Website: ulta-beauty
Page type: billing-address
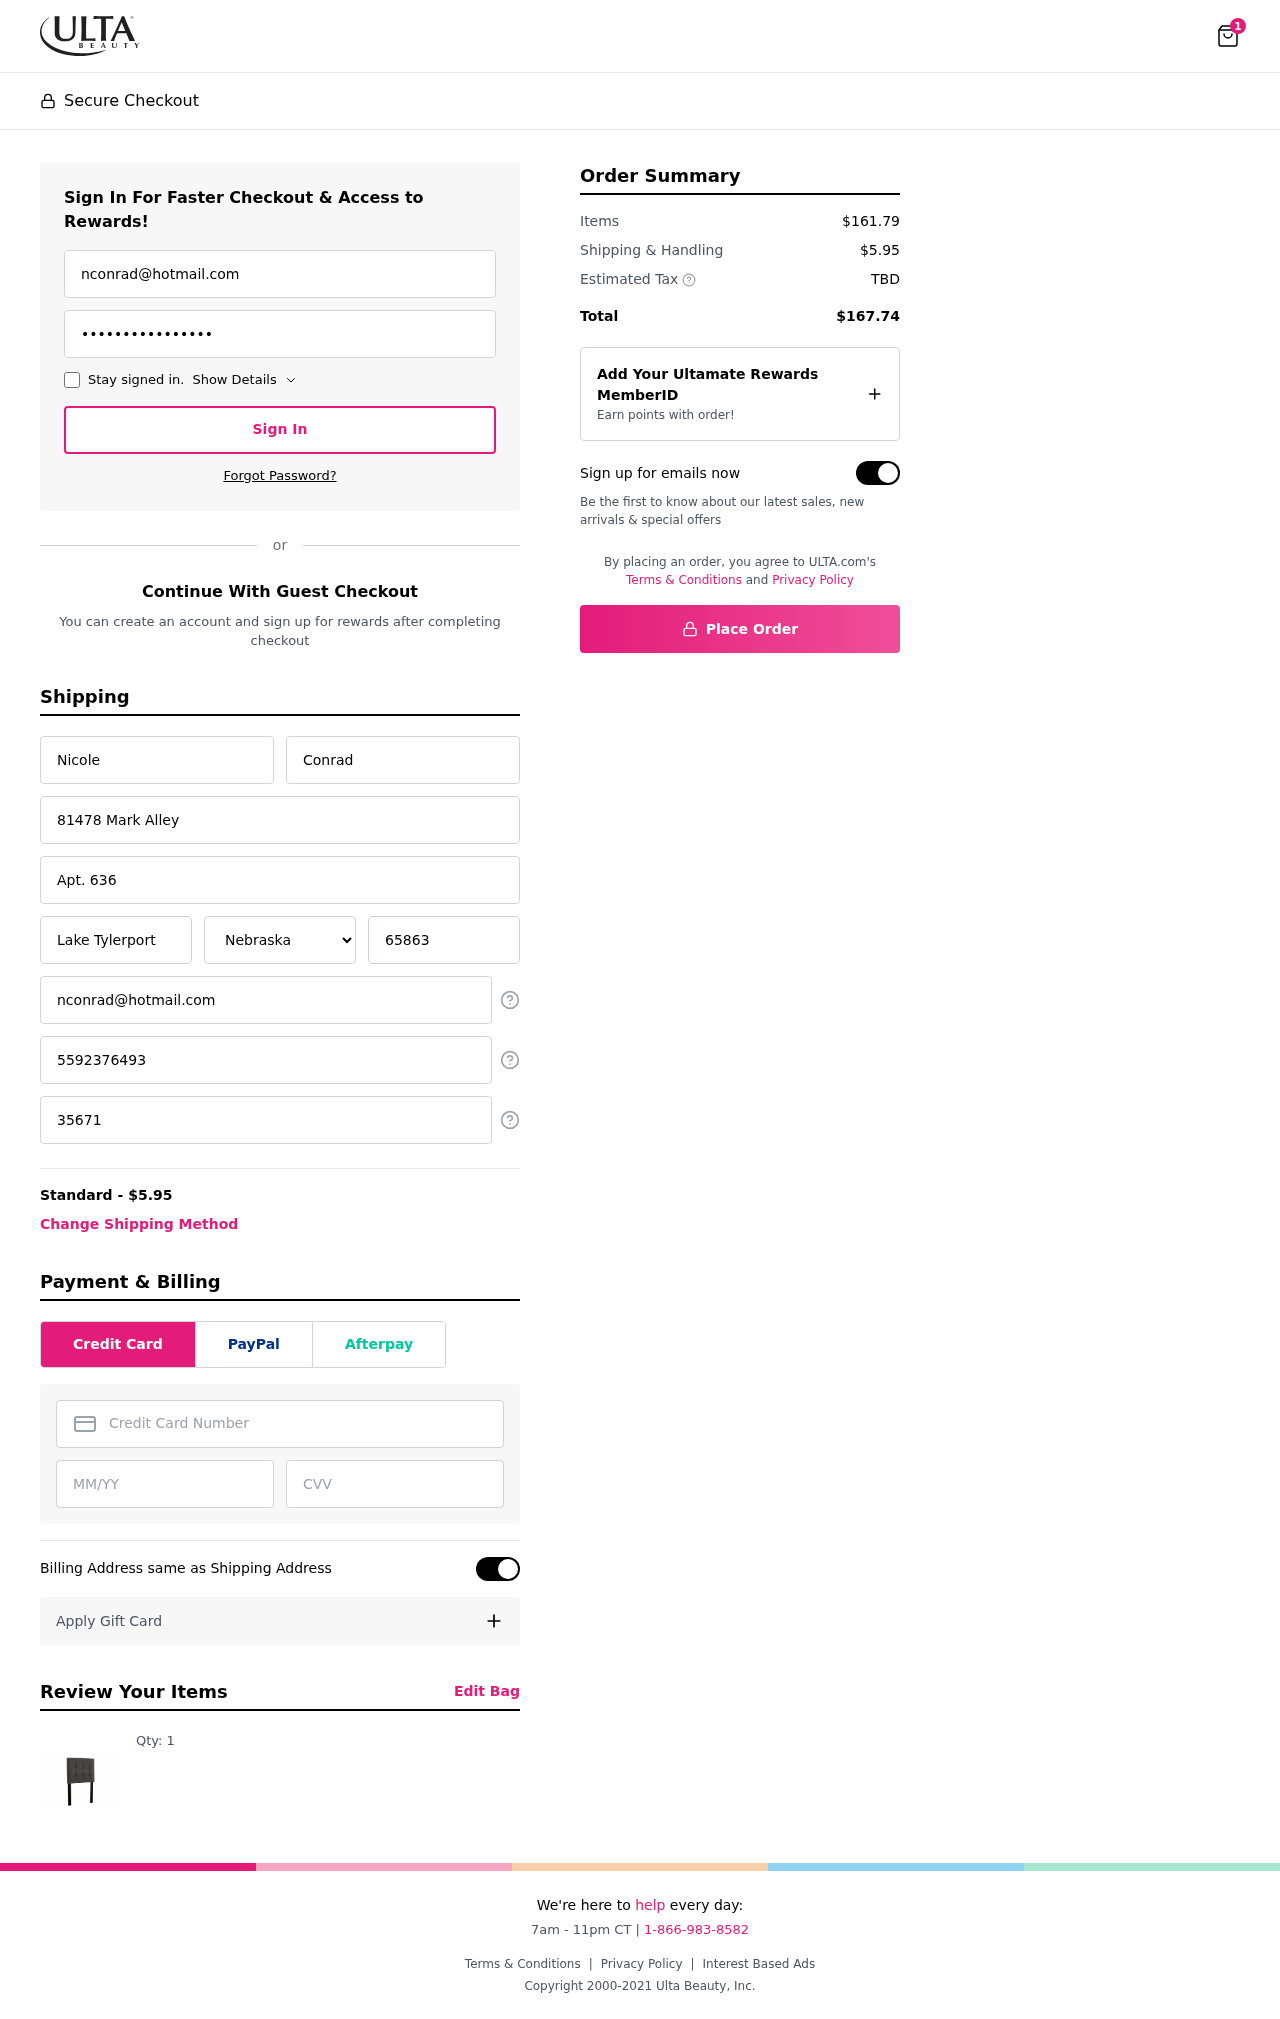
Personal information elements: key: PII_STATE
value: Nebraska
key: PII_EMAIL
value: nconrad@hotmail.com
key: PII_FIRSTNAME
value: Nicole
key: PII_LASTNAME
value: Conrad
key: PII_STREET
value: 81478 Mark Alley
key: PII_STREET2
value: Apt. 636
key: PII_CITY
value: Lake Tylerport
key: PII_POSTCODE
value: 65863
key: PII_PHONE
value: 5592376493
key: PII_ALT_PHONE
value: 3567196574
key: PII_CARD_NUMBER
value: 2470 5924 7120 7244
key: PII_CARD_EXPIRY
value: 07/29
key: PII_CARD_CVV
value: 208
Product elements: key: PRODUCT1_QUANTITY
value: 1
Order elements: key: ORDER_NUM_ITEMS
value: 1
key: ORDER_SHIPPING_COST
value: $5.95
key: ORDER_SUBTOTAL
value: $161.79
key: ORDER_TOTAL
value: $167.74